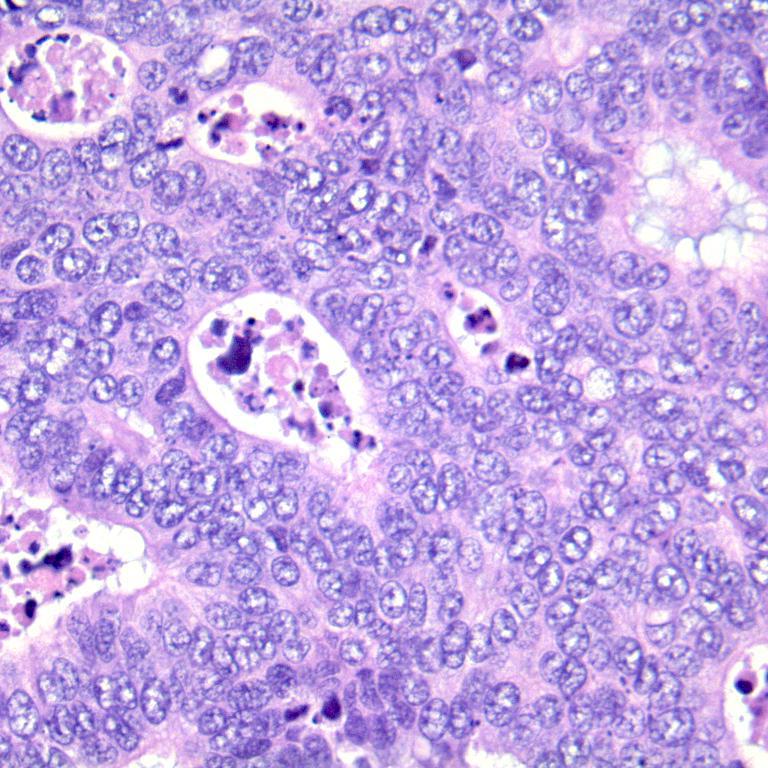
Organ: colon
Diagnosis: adenocarcinomas